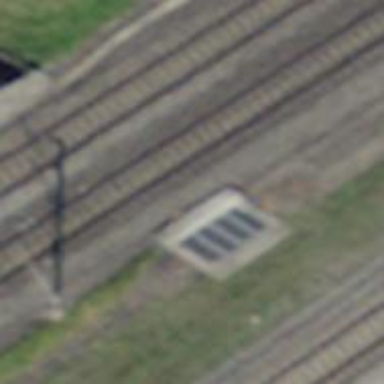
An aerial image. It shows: Bridge with electrified railway tracks featuring contact line.